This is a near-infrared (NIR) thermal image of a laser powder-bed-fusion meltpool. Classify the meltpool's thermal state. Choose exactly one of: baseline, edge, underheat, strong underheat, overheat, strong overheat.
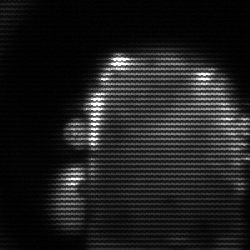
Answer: baseline